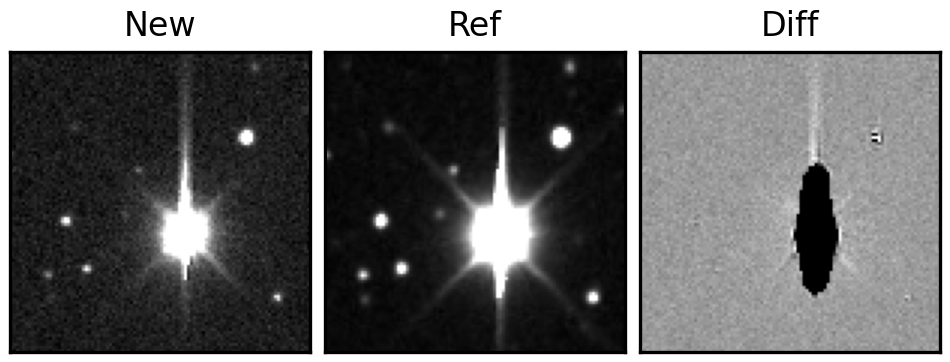
Label: bogus